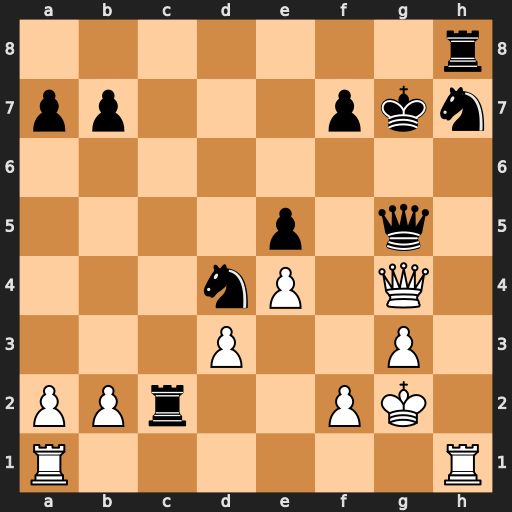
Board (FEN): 7r/pp3pkn/8/4p1q1/3nP1Q1/3P2P1/PPr2PK1/R6R
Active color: w
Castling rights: -
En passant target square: -
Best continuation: Rxh7+ Kf6 Qxg5+ Kxg5 Rxh8